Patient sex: M
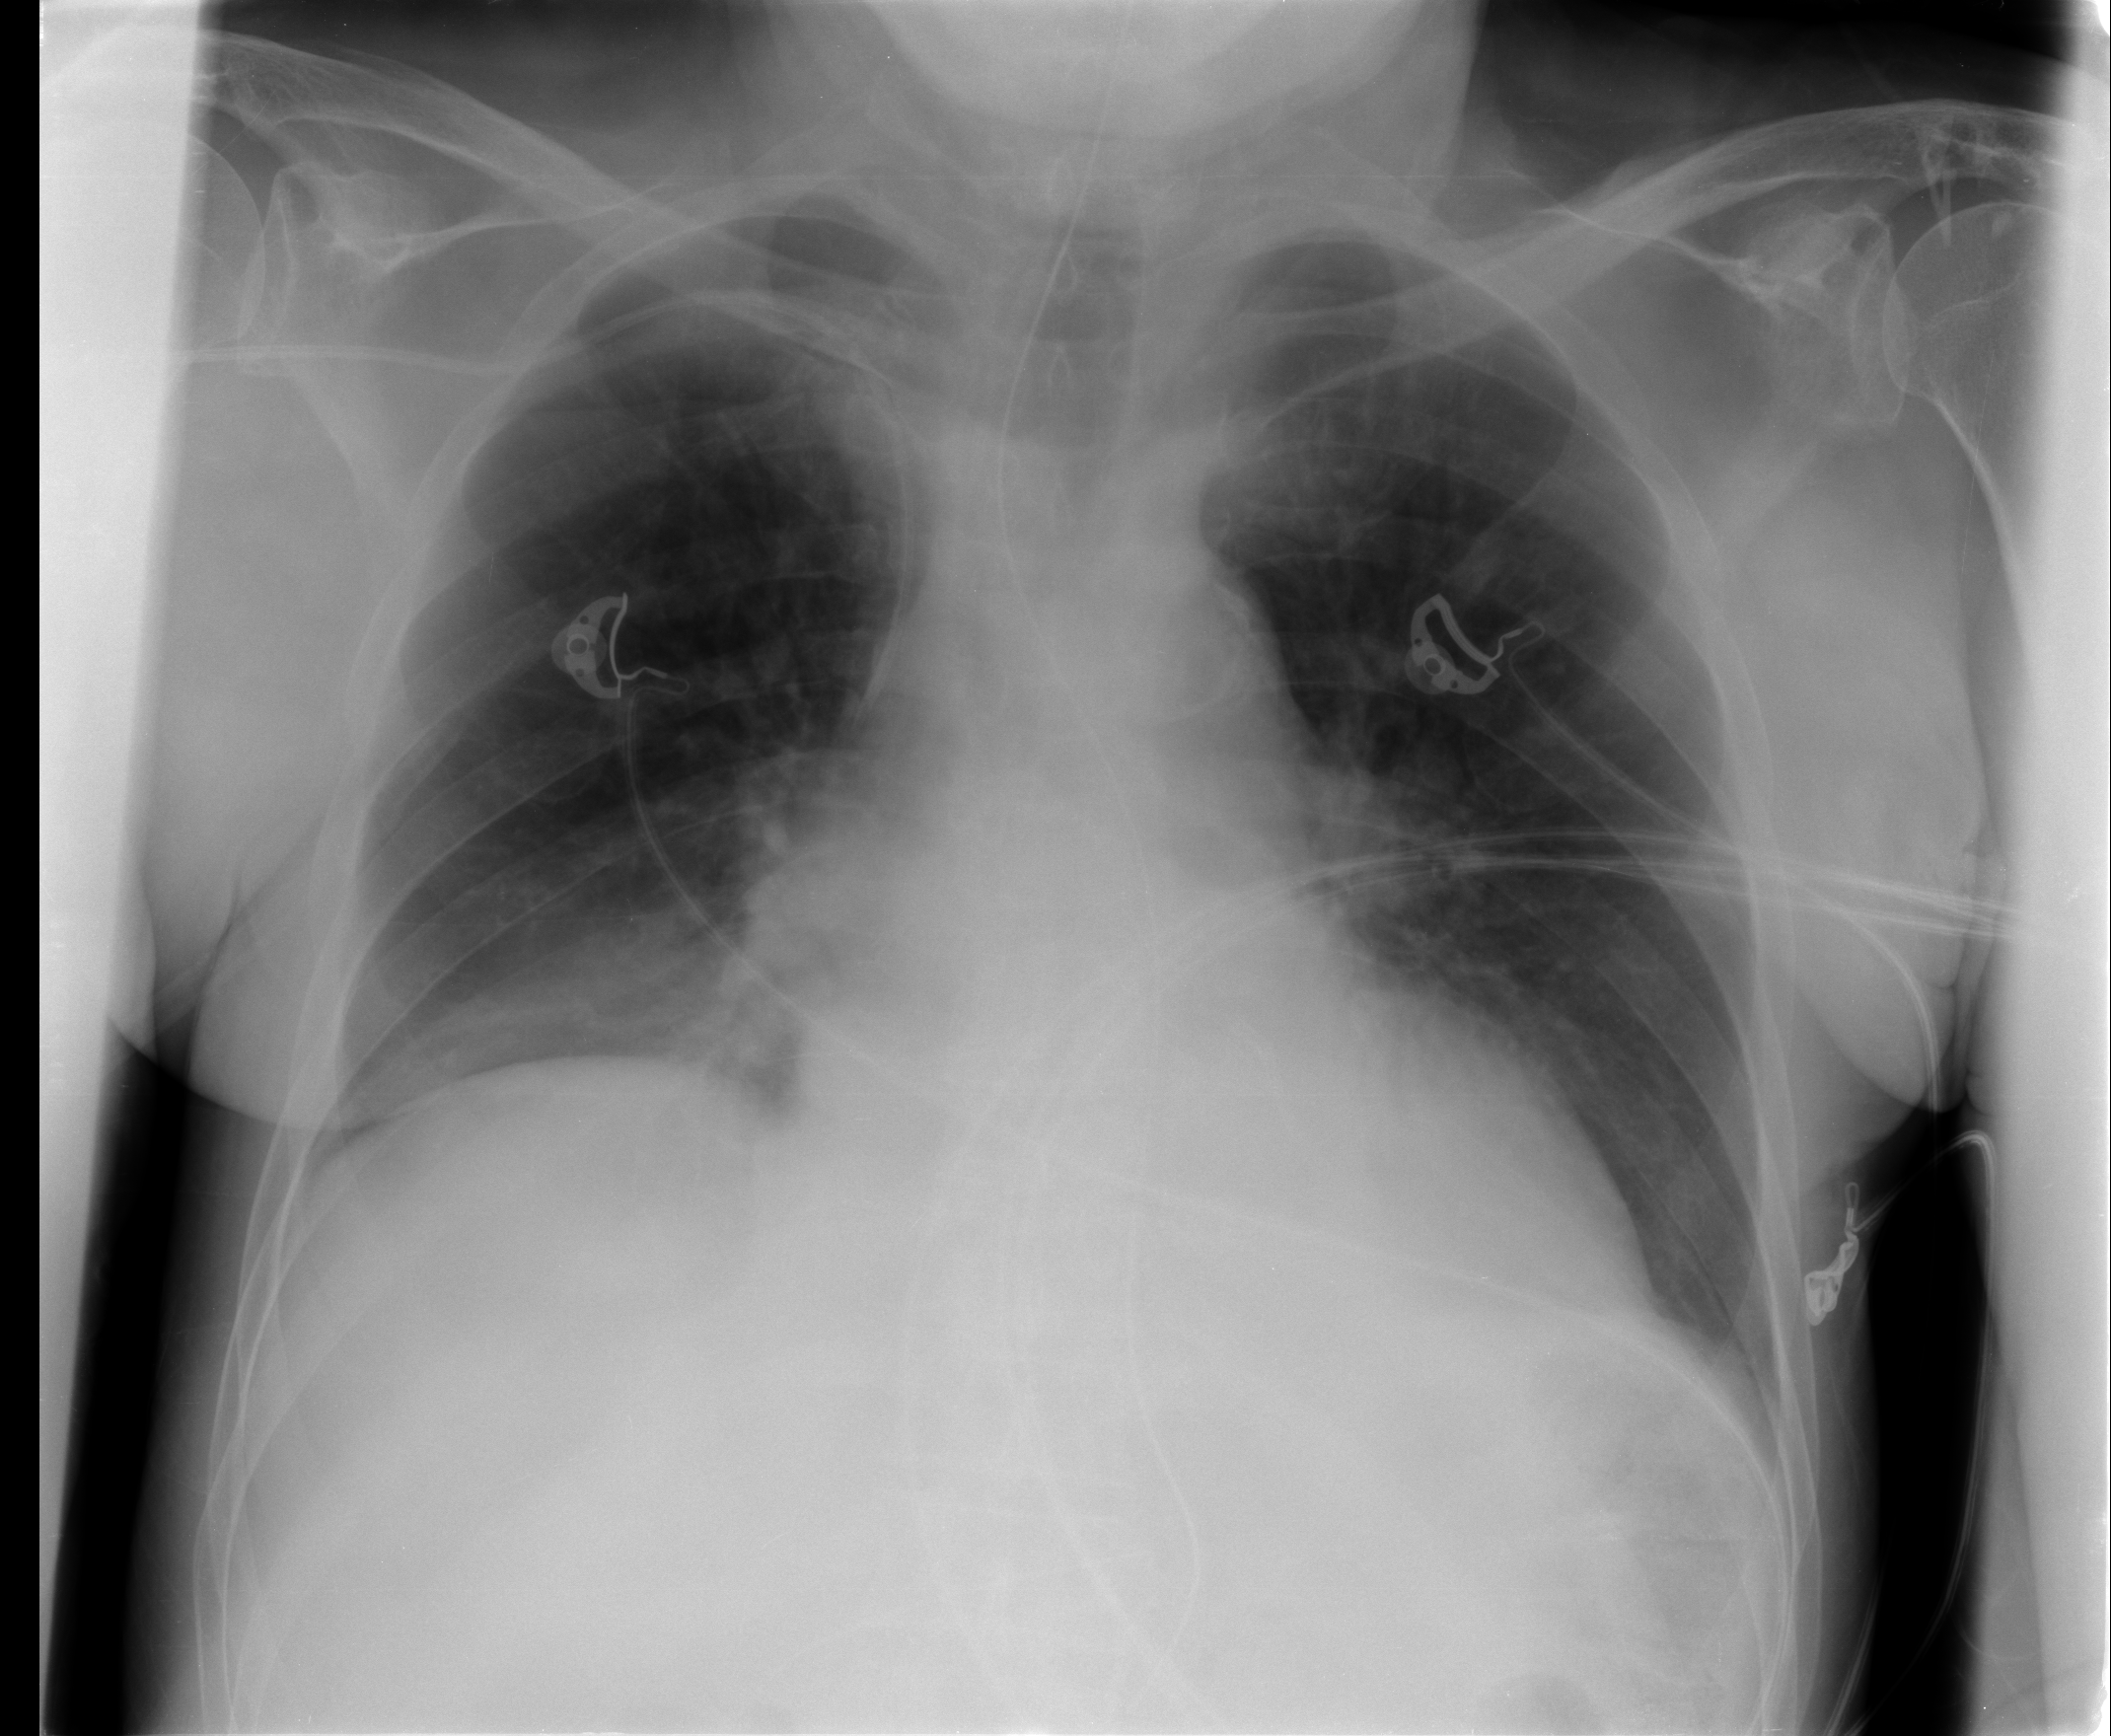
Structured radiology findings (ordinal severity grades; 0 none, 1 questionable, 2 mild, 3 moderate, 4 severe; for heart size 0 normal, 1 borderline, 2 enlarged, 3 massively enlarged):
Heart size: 2
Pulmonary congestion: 1
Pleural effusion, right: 0
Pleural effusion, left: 0
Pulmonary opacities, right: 1
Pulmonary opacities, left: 0
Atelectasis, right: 2
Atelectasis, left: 0